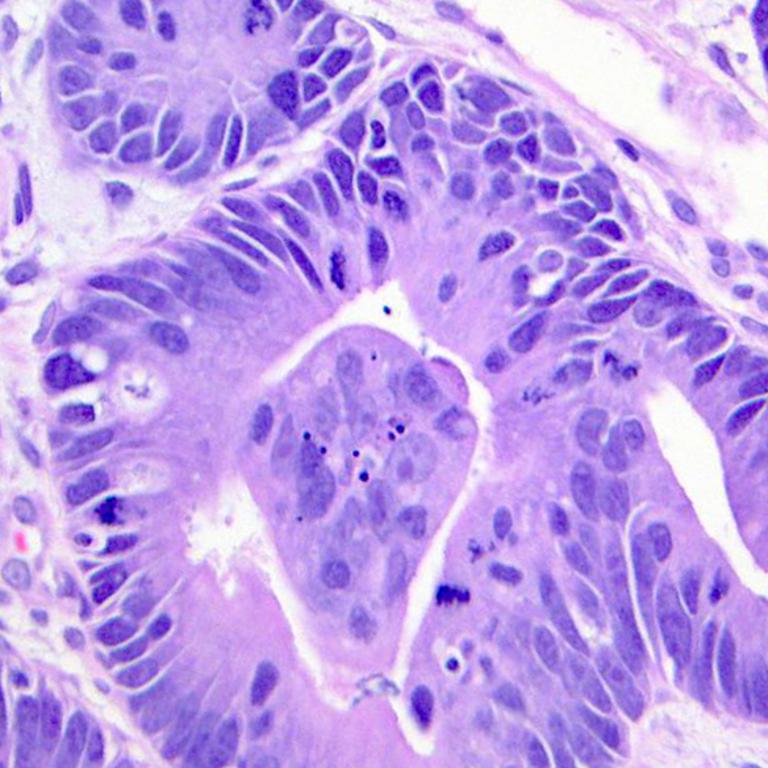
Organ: colon
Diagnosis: adenocarcinomas